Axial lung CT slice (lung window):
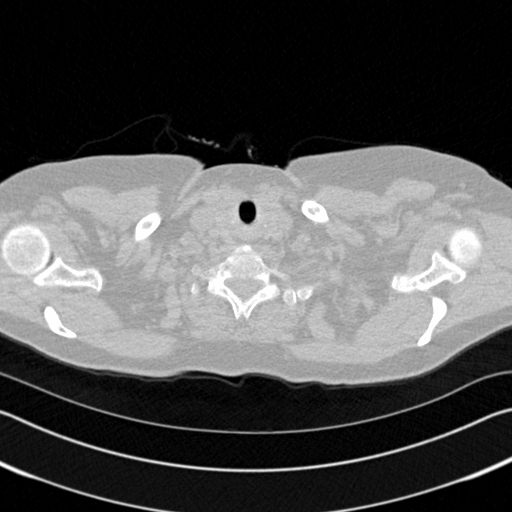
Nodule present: no